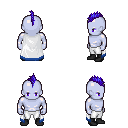
a pixel art fantasy rpg character, male body template, dark elf, purple skin, white trimmed cape, white pants, blue mohawk hairstyle, black shoes, four views (front, back, left, right), 2x2 character sprite sheet, small pixel art, hard edges, no anti-aliasing